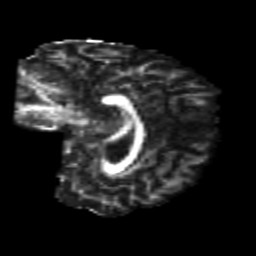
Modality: FA
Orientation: sagittal
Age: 26
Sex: female
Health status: healthy
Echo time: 0.074 s